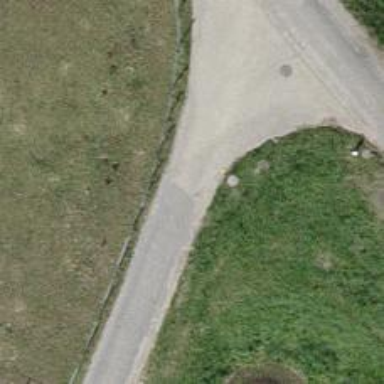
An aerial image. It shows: Residential road with asphalt surface passing through agricultural land.